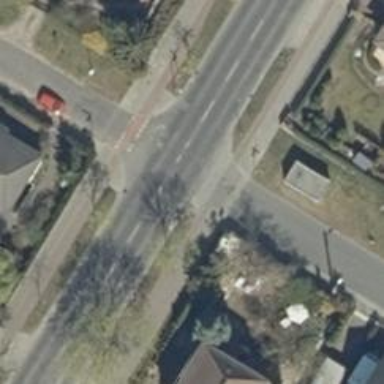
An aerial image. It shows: Unmarked crossing on footway.